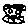
Label: square